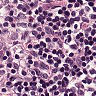
Metastatic tissue present: no